Question: I'm trying to recreate the below effect on the navigationBar on my tabBar. However it does not seem to be transparent. i've been following this tutorial, but does not seem to work. What do i need in order to recreate it?

In my tabBarController class
'''
tabBar.barTintColor = UIColor(red: 0.0, green: 0.0, blue: 90.0/255.0, alpha: 1)
tabBar.translucent = false
tabBar.tintColor = UIColor(rgba: "#B52519")
var underlayView = UIView(frame: CGRectMake(0, 0, tabBar.frame.size.width, tabBar.frame.size.height))
underlayView.autoresizingMask = UIViewAutoresizing.FlexibleWidth | UIViewAutoresizing.FlexibleHeight
underlayView.backgroundColor = UIColor(red: 0.0, green: 0.34, blue: 0.62, alpha: 1.0)
underlayView.alpha = 0.36
tabBar.insertSubview(underlayView, atIndex: 1)
'''
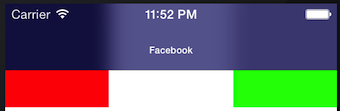
Answer: You can simply set 'tabBar.translucent = true' instead of the whole 'underlayView'.
To change the tint color set 'tabBar.barStyle = .Black' to get it to be like the navigation bar effect in your picture.
If you want to set a custom tint color then set 'tabBar.barTintColor' to anything you want.
Read more about Tab Bars in general and Tab Bars Translucency here:
<URL>